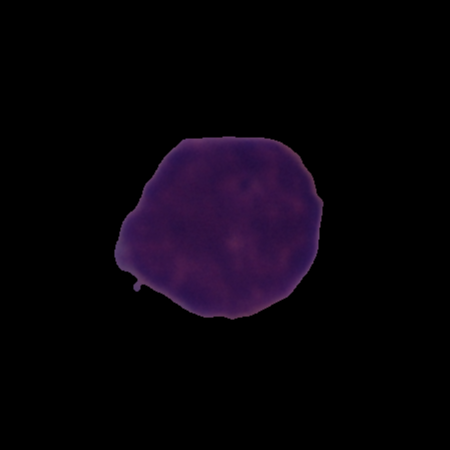
Label: cancer